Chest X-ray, PA view. Patient: 32 years old, sex F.
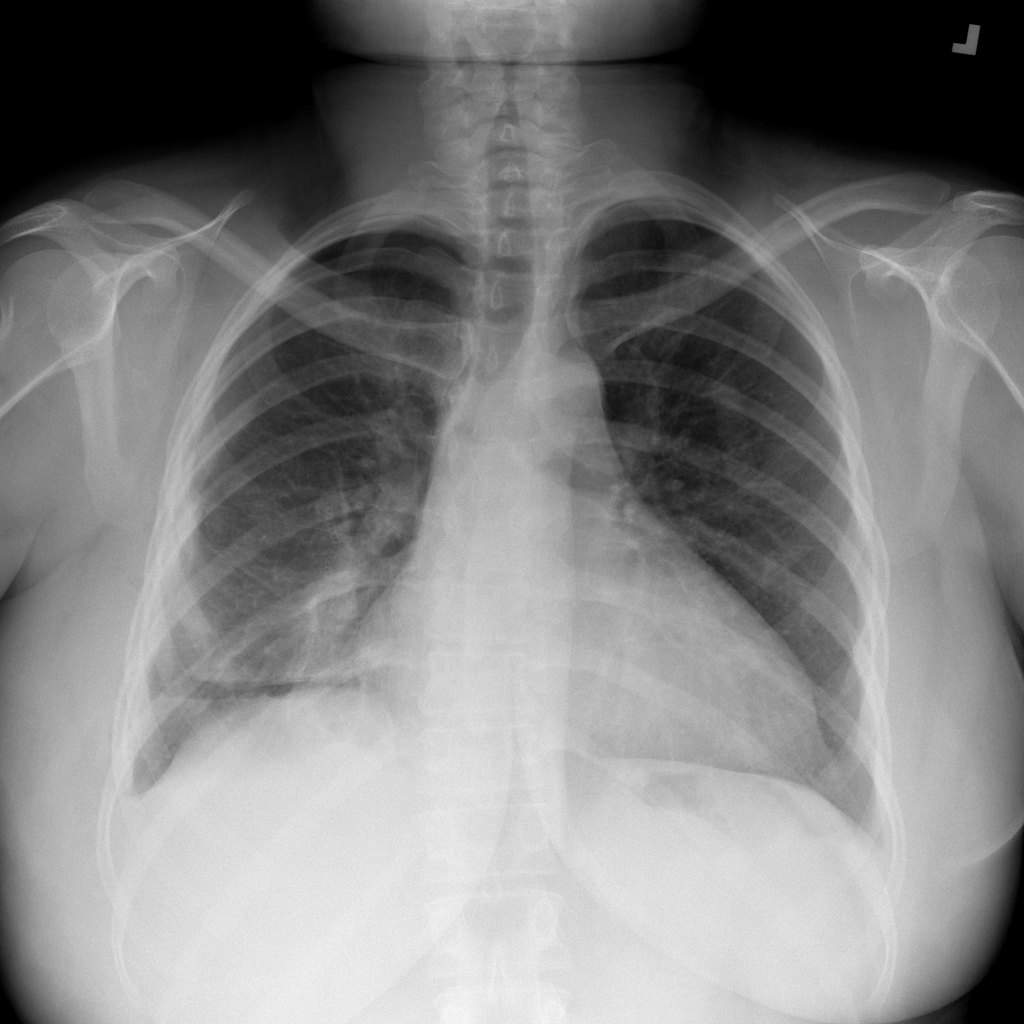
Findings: No Finding